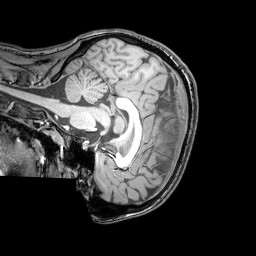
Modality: T1w
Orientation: sagittal
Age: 23
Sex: female
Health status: healthy
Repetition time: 0.081 s
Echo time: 0.037 s